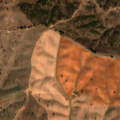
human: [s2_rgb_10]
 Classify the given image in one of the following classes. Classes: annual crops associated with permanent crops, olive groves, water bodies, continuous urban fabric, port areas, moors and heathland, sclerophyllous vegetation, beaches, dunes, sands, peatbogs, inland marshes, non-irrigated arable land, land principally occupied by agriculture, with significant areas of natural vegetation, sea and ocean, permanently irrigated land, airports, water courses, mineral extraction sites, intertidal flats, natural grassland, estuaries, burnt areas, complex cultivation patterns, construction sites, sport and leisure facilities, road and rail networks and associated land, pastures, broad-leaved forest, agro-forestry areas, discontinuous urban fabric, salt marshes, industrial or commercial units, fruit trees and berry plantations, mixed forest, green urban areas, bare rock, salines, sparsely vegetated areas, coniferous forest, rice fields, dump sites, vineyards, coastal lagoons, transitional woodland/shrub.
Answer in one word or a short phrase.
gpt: non-irrigated arable land, agro-forestry areas